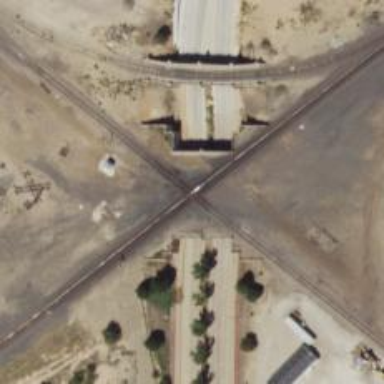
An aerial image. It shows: Railway crossing.